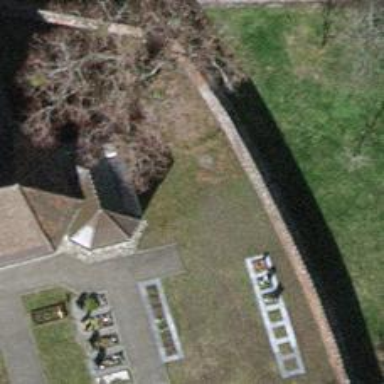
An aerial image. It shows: Historic tomb.